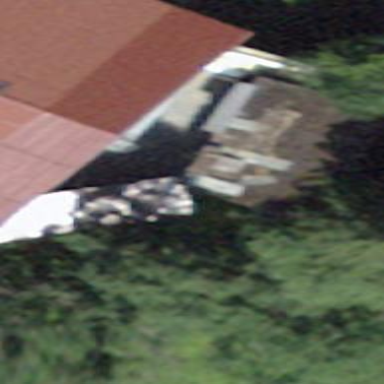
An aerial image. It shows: Shed.